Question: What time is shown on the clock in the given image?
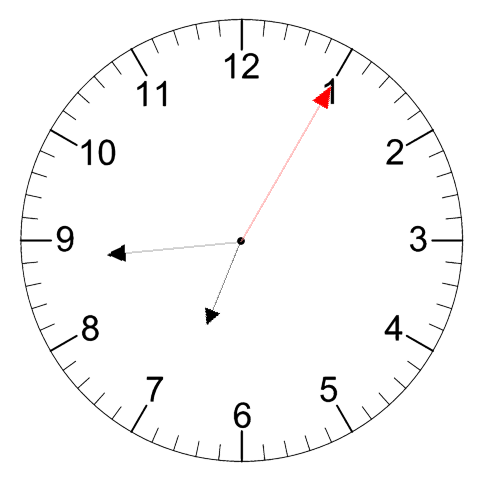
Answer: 06:44:05